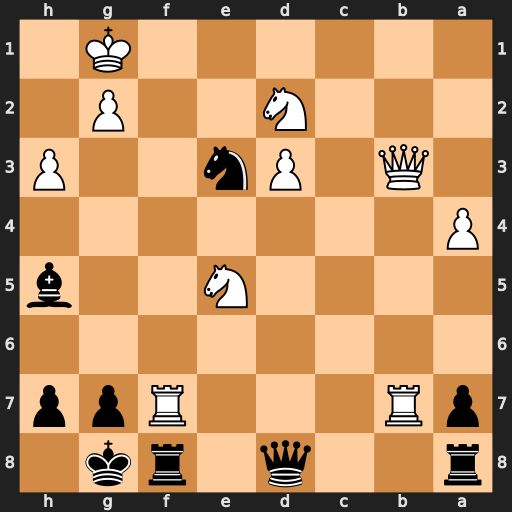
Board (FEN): r2q1rk1/pR3Rpp/8/4N2b/P7/1Q1Pn2P/3N2P1/6K1
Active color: b
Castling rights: -
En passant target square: -
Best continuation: Bxf7 Nxf7 Qd5 Qxd5 Nxd5